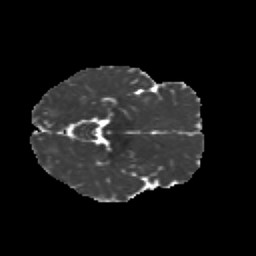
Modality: MD
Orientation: axial
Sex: male
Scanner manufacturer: siemens
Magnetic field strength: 3 T
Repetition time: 5 s
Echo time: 0.071 s